Question: I have a polar chart like this
 and when I click on a point in the chart, I need to display x value of that point. I have tried ;
'''
private void chart1_MouseClick(object sender, MouseEventArgs e)
{
double x=0; double y=0;
var pos = e.Location;
Point? clickPos = pos;
var results = chart1.HitTest(pos.X, pos.Y, false, ChartElementType.PlottingArea);
foreach(var result in results) {
if(result.ChartElementType==ChartElementType.PlottingArea) {
x = result.ChartArea.AxisX.PixelPositionToValue(pos.X); ;
y=result.ChartArea.AxisY.PixelPositionToValue(pos.Y);
}
textBox1.Text=x.ToString();
textBox2.Text=y.ToString();
}
}
'''
But this code gives me weird coordinates.For example, when I clicked the (0,0) point in the chart, Azimuth is 179, Gain is 5,00123. Anyone help?
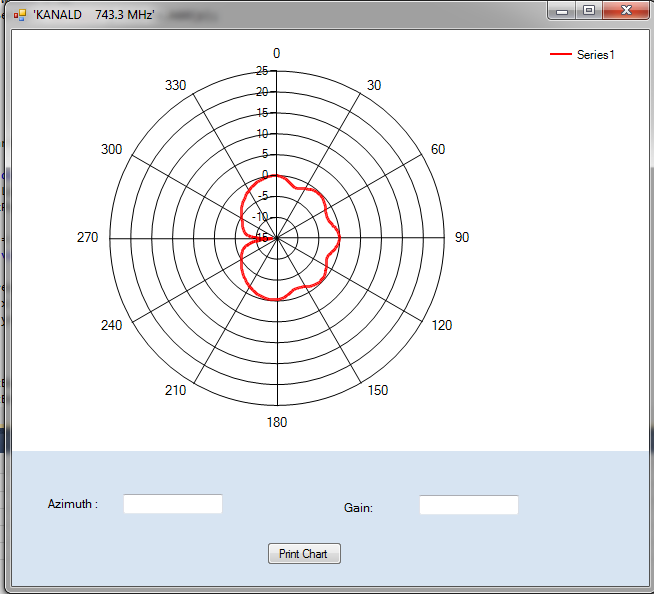
Answer: This code may helps:
'''
private void chart_MouseDown(object sender, MouseEventArgs e)
{
HitTestResult result = chart.HitTest(e.X, e.Y);
if (result.ChartElementType == ChartElementType.DataPoint)
{
var selectedValue = chart.Series[0].Points[result.PointIndex].YValues[0];
MessageBox.Show(selectedValue.ToString());
}
}
'''